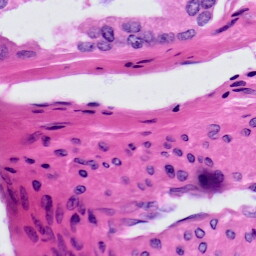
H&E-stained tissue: Prostate